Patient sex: M
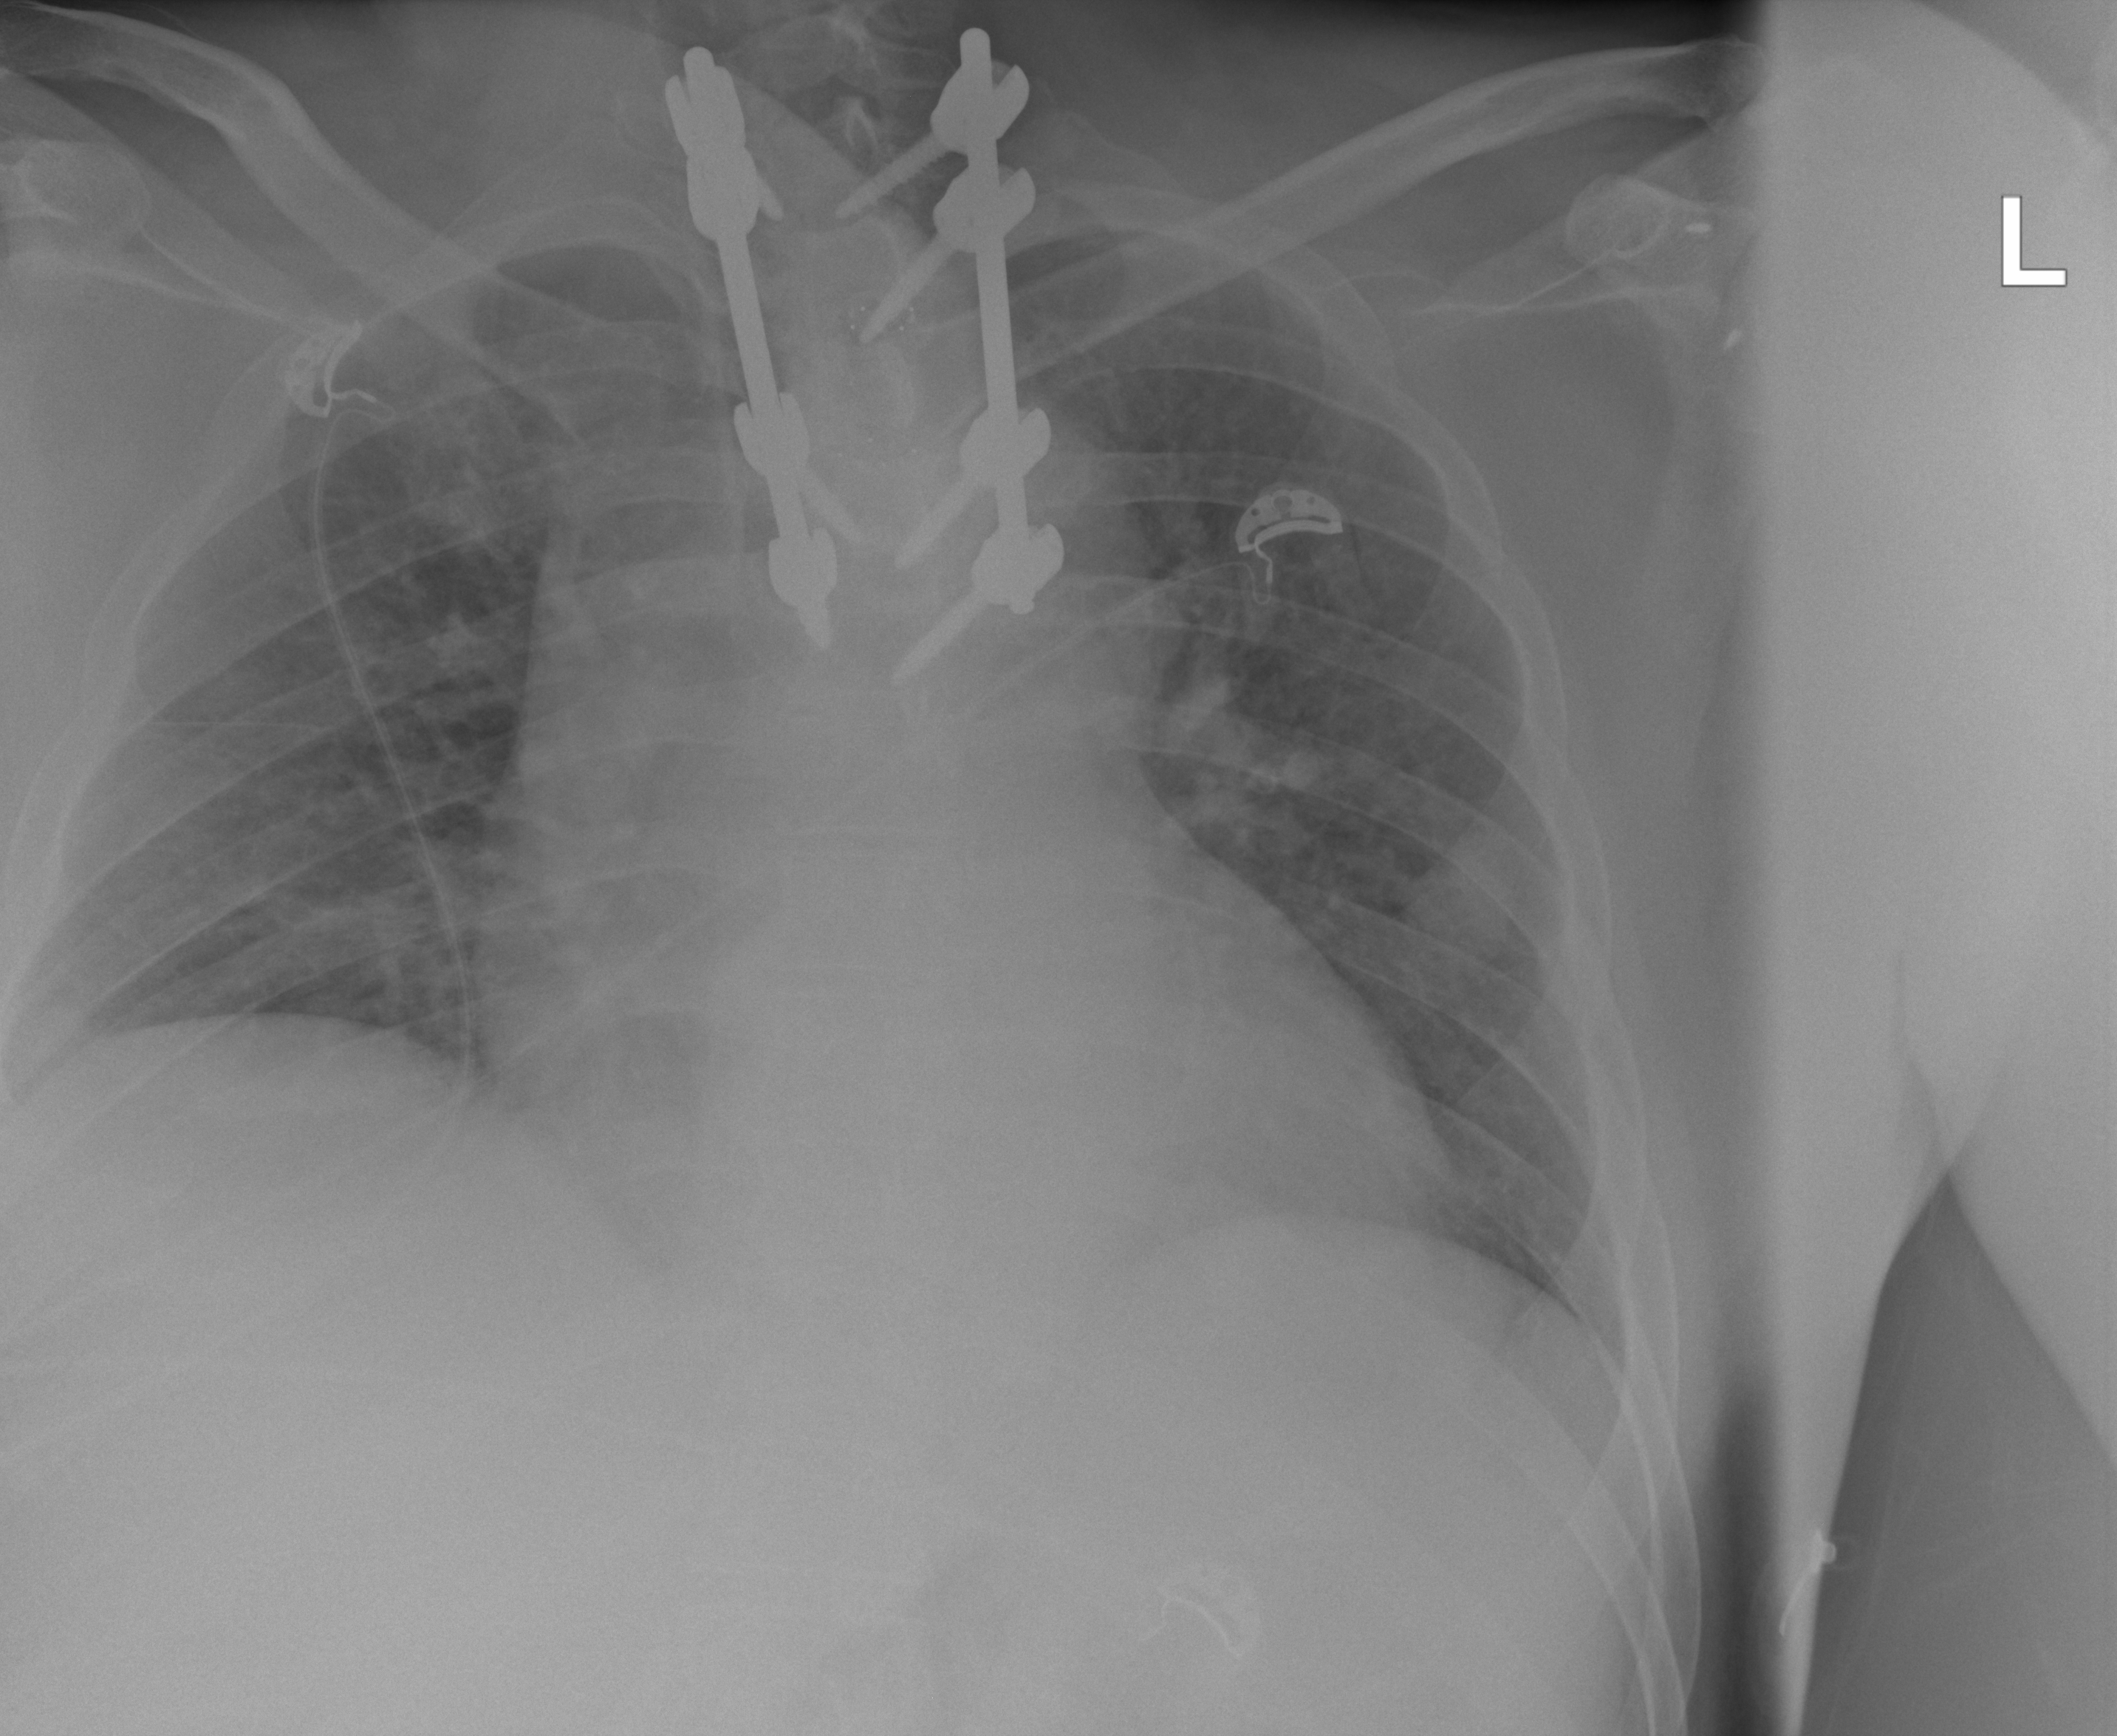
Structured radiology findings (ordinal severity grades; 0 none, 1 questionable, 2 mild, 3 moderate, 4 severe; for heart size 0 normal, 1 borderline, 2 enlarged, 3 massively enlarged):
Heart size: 2
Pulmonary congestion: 1
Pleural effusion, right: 0
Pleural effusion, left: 0
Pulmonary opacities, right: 0
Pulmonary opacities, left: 0
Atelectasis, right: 2
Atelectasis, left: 1